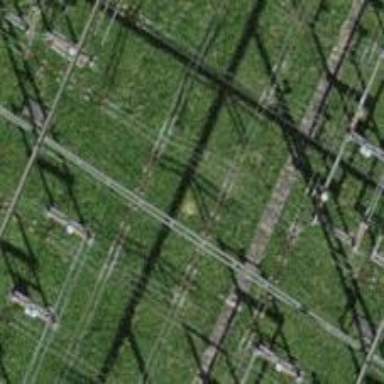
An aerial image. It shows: Busbar power line with 3 cables.